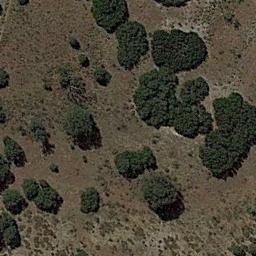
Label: chaparral